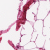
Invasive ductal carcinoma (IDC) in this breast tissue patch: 0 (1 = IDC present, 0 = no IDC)